Question: In my file I have this structure:
'''
<div class="container" style="width:1000px; border: 1px dashed #000">
<div class="row-fluid" >
<div class="col-xs-12 col-sm-6" style="border:1px solid green">
</div>
<div class="col-xs-12 col-sm-5" style="border:1px solid red">
</div>
</div>
</div>
'''
The main problem is that the border of container is bigger that two colums

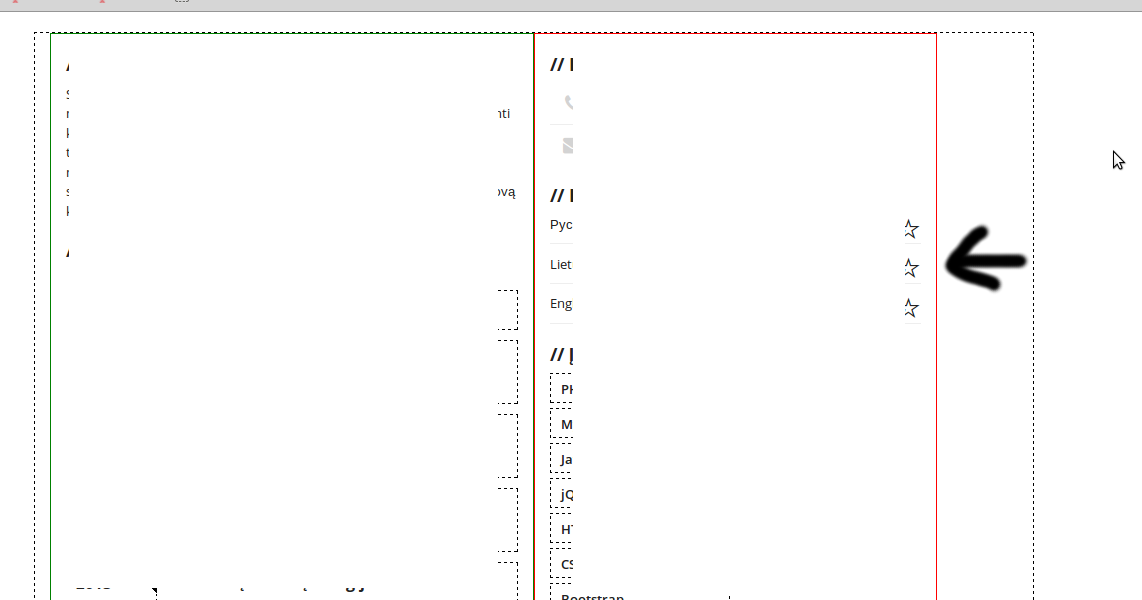
Answer: Remember that the default for Bootstrap is a 12 width grid. Your two divs fill only 11 width (6 + 5), whereas the container defaults to 12, so the last column shows as blank space.
Change your second column to have 6 width.
'''
<div class="col-xs-12 col-sm-6" style="border:1px solid red">
'''